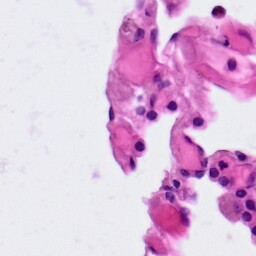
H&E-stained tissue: Lung